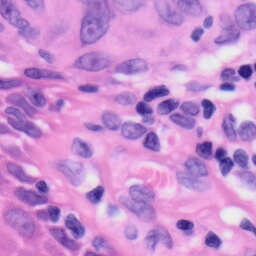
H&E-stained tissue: Skin